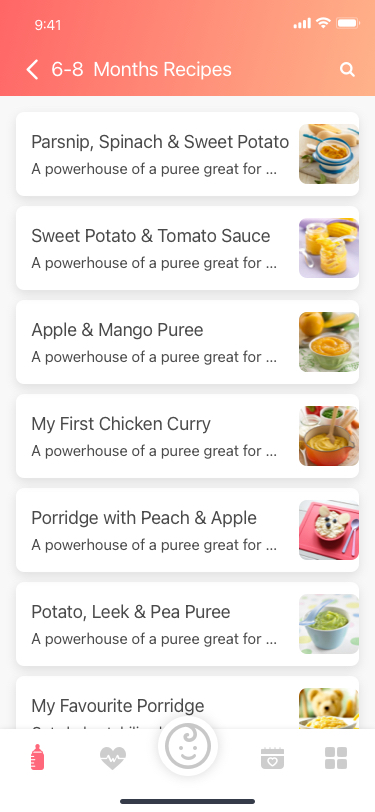
Text in this UI design:
My Favourite Porridge

Oats help stabilise blood sugar …
Potato, Leek & Pea Puree

A powerhouse of a puree great for …
Porridge with Peach & Apple

A powerhouse of a puree great for …
My First Chicken Curry

A powerhouse of a puree great for …
Apple & Mango Puree

A powerhouse of a puree great for …
Sweet Potato & Tomato Sauce
A powerhouse of a puree great for …
Parsnip, Spinach & Sweet Potato
A powerhouse of a puree great for …
6-8  Months Recipes